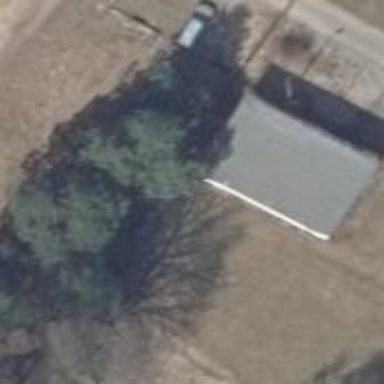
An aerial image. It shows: Service building.